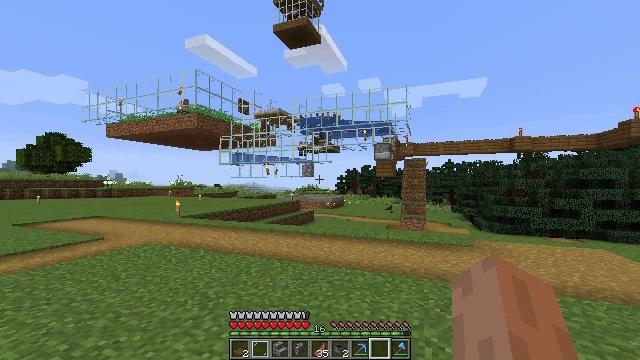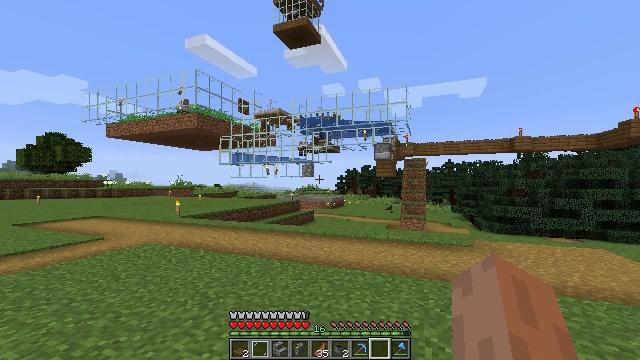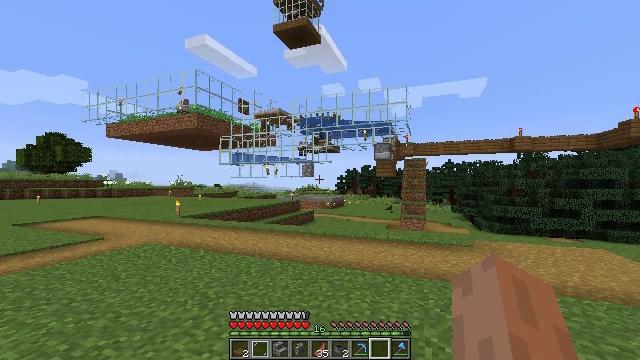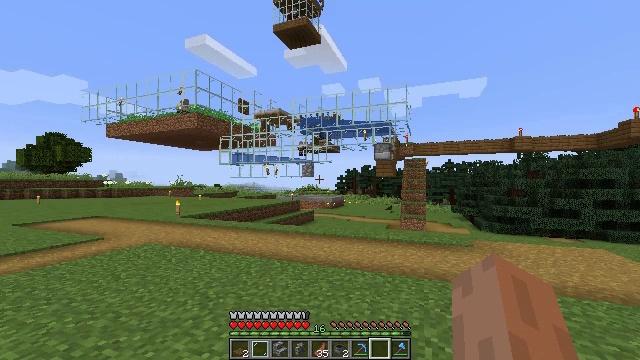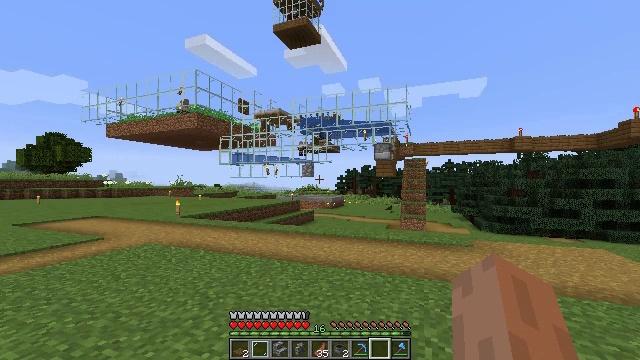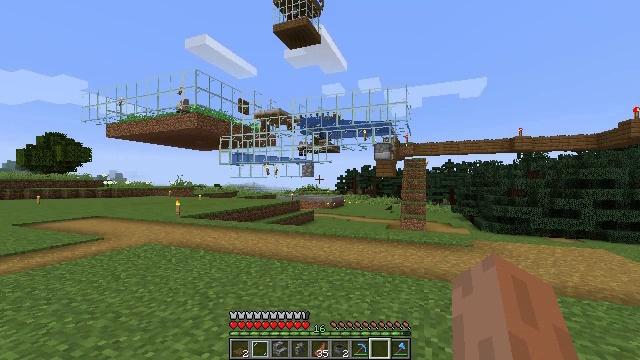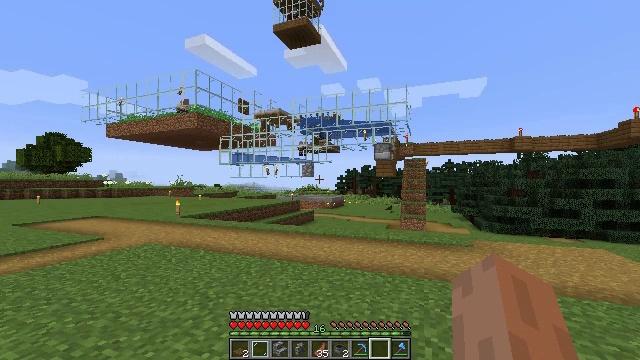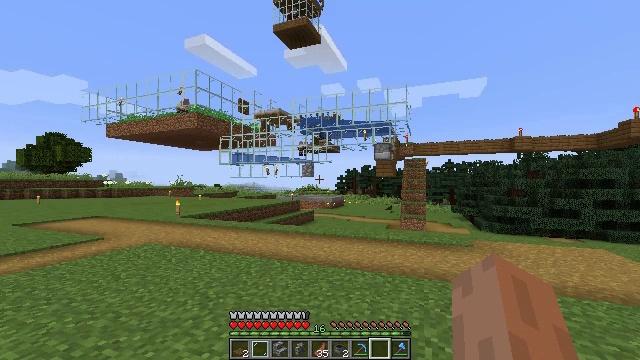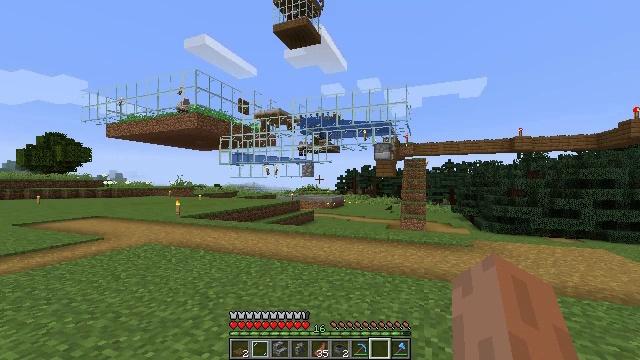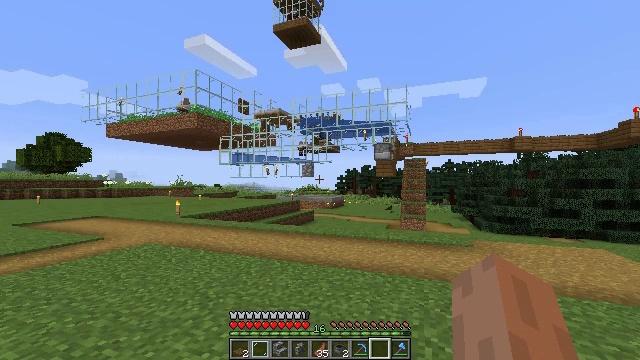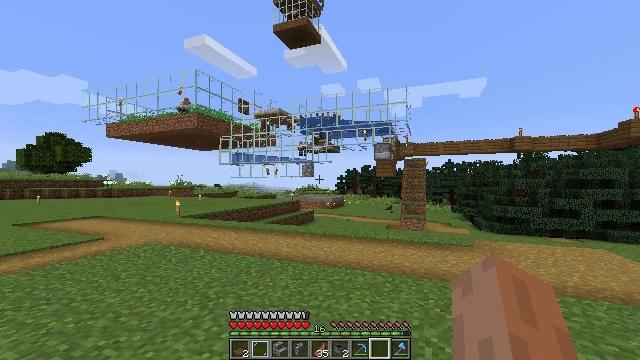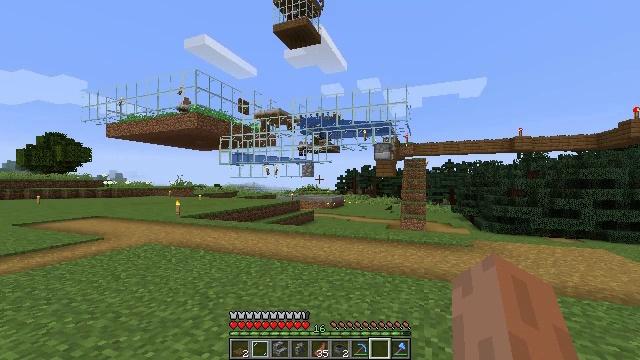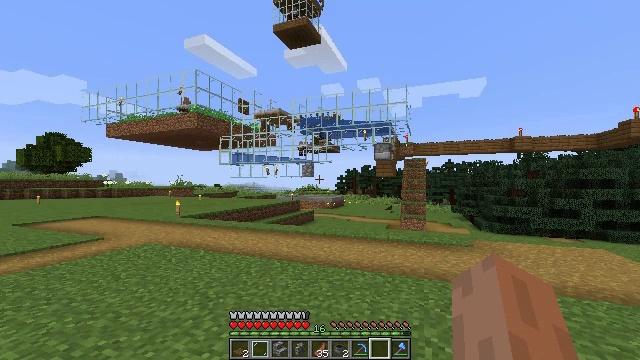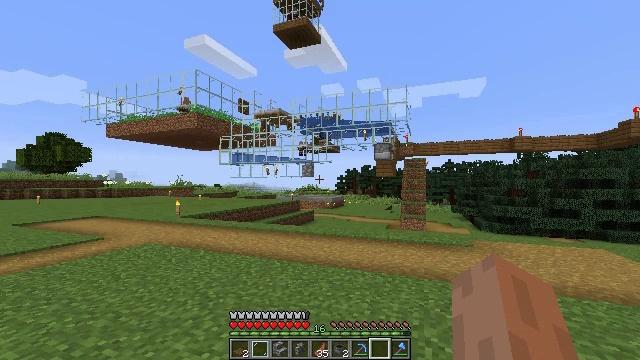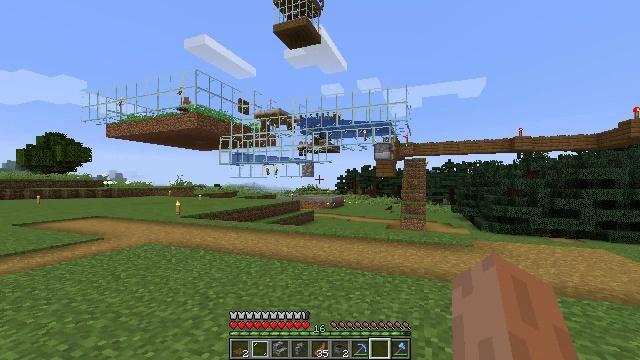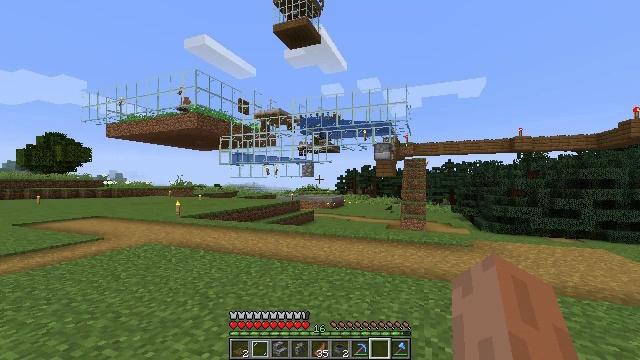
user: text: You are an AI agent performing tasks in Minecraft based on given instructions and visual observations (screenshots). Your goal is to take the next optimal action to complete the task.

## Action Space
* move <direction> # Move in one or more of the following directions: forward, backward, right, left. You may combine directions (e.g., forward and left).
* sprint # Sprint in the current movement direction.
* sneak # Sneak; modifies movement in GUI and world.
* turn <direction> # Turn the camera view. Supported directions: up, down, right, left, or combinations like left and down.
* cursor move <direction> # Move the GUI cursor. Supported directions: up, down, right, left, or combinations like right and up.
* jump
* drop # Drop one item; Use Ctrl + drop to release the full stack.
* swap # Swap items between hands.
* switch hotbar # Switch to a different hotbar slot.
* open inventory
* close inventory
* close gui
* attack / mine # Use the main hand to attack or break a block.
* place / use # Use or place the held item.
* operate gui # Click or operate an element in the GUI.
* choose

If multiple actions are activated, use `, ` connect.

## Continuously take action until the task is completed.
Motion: motion action
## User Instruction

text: Assemble a minecart with iron ingots at the crafting table.
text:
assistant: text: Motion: no_op
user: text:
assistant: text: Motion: no_op
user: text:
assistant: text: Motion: no_op
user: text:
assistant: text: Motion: no_op
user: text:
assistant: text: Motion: no_op
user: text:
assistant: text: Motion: no_op
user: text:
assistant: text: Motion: no_op
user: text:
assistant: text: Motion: no_op
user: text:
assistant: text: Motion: no_op
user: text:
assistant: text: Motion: no_op
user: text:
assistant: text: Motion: no_op
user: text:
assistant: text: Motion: no_op
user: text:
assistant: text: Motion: no_op
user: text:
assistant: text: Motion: no_op
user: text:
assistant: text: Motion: no_op
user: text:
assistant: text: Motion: no_op
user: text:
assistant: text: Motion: no_op
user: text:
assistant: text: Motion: no_op
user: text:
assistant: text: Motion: no_op
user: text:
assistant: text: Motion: no_op
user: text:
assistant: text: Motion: no_op
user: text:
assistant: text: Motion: no_op
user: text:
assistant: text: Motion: no_op
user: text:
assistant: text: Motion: no_op
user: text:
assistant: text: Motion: no_op
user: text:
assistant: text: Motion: no_op
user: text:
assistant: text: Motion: no_op
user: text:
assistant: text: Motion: no_op
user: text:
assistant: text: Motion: no_op
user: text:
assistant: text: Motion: no_op